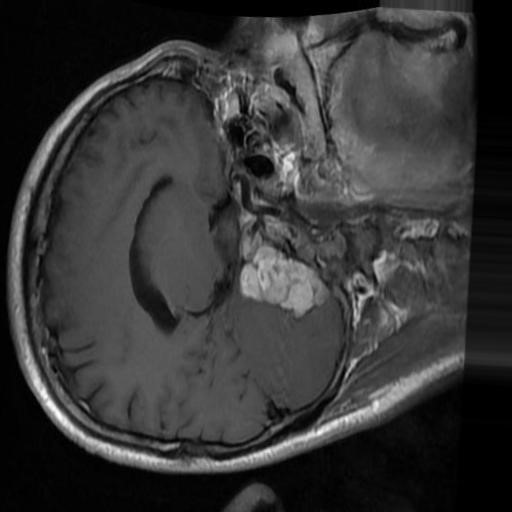
Label: brain_menin